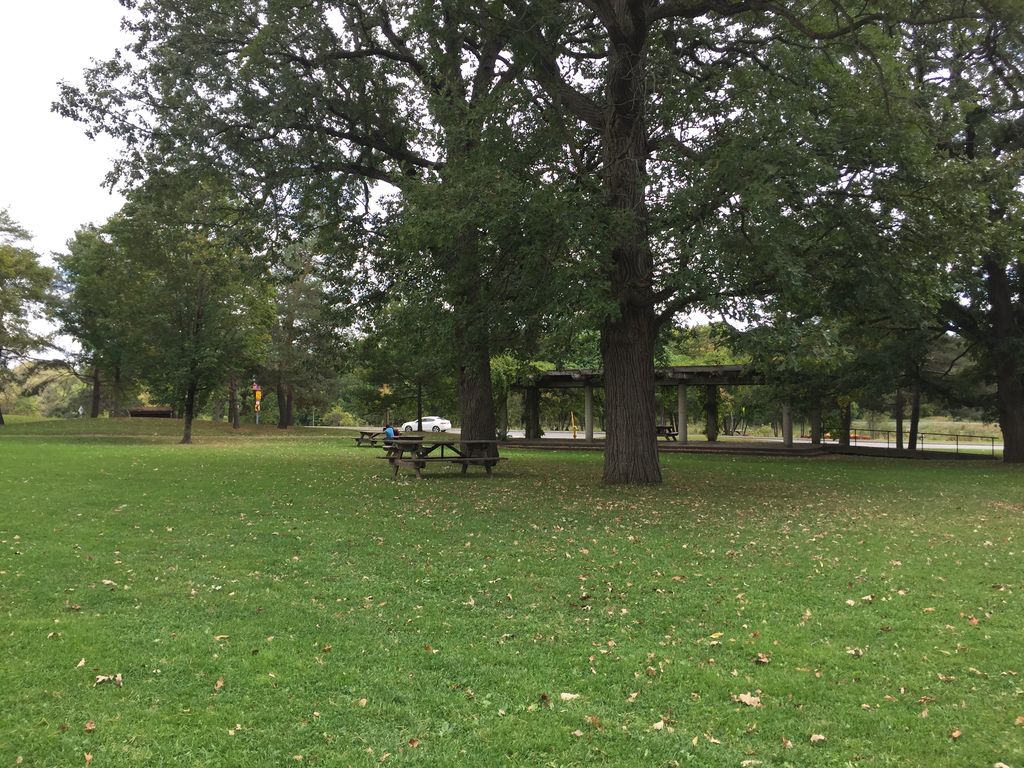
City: ottawa-gatineau